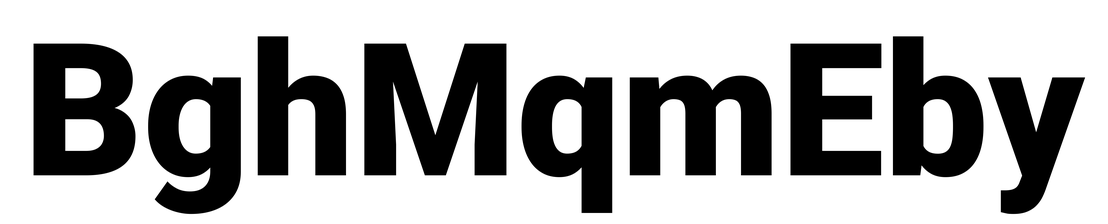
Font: Roboto_Black